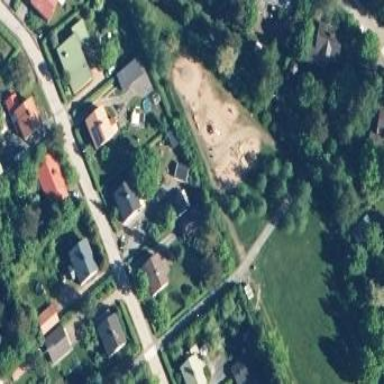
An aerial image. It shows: Playground area for leisure activities on the land.